Field crop: maize
Growth stage: 2
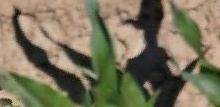
Species: maize